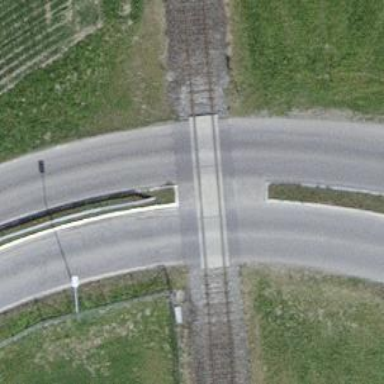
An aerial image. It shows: Railway level crossing.